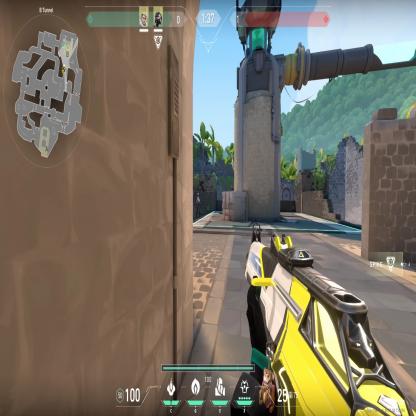
Label: teammate